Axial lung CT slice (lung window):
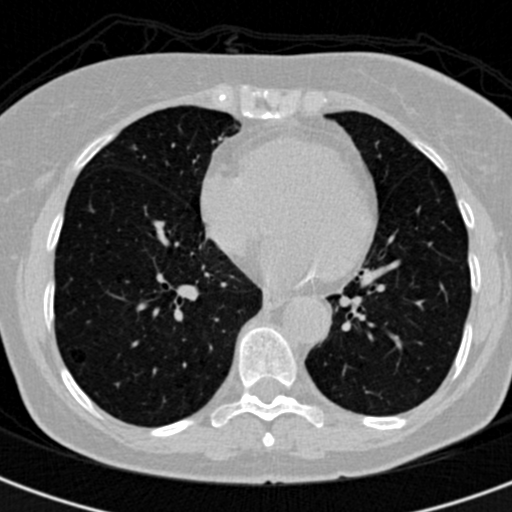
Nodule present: no